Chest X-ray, PA view. Patient: 42 years old, sex F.
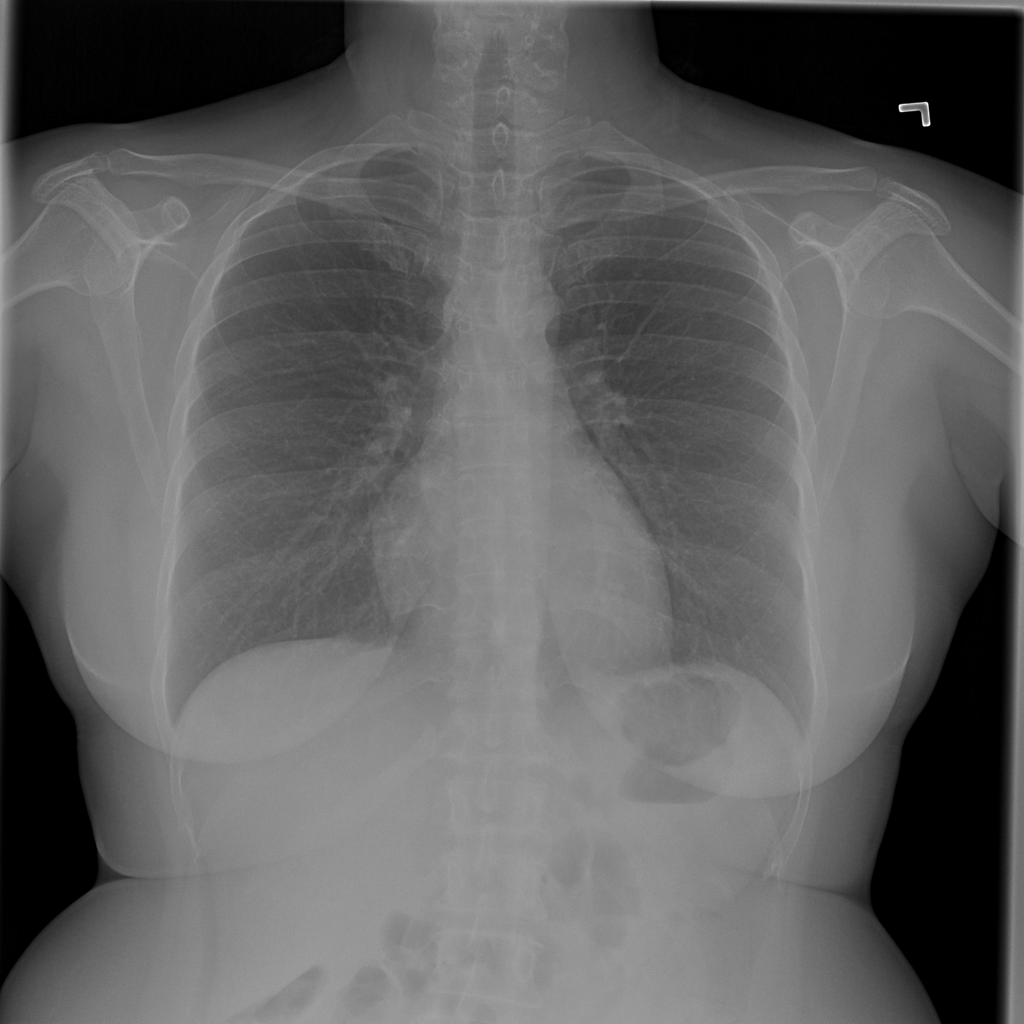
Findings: Infiltration